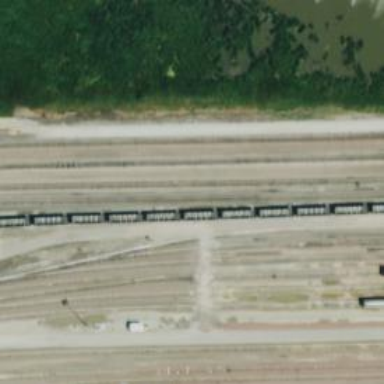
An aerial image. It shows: Railway yard in service.